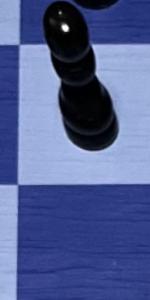
Label: Empty